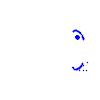
Particle: electron